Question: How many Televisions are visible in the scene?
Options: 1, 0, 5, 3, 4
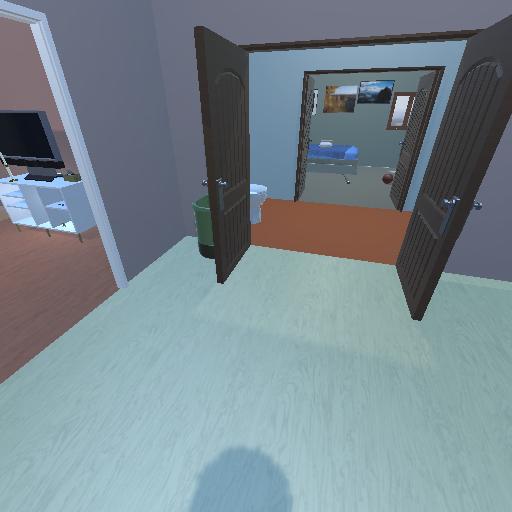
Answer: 1